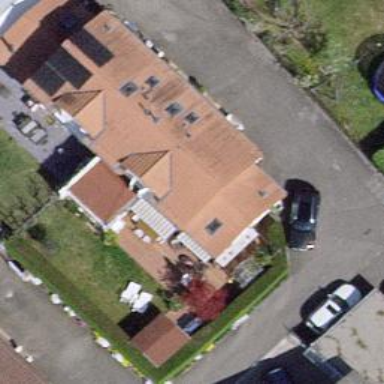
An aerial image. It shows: Semi-detached house with gabled roof.